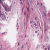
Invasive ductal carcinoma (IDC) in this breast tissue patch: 1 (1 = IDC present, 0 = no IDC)